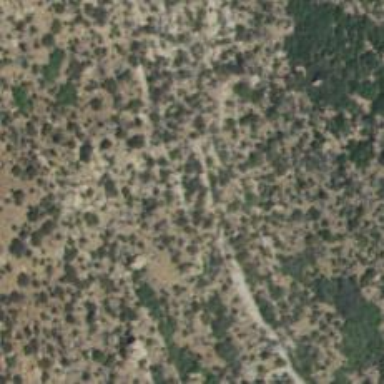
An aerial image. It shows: Archaeological site with historical significance.